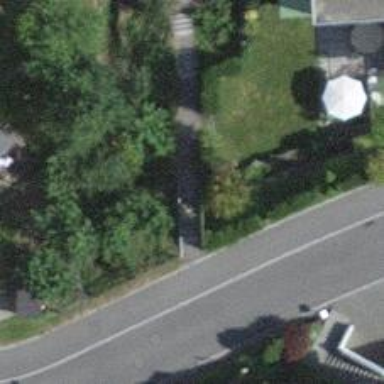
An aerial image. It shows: Road with steps.